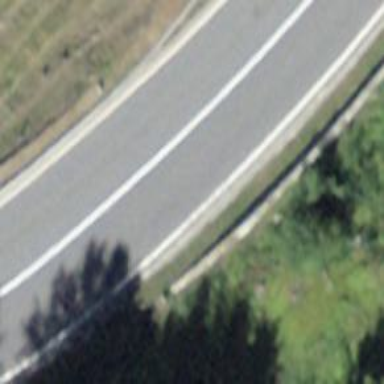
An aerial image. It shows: Primary road with asphalt surface.